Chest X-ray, AP view. Patient: 40 years old, sex M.
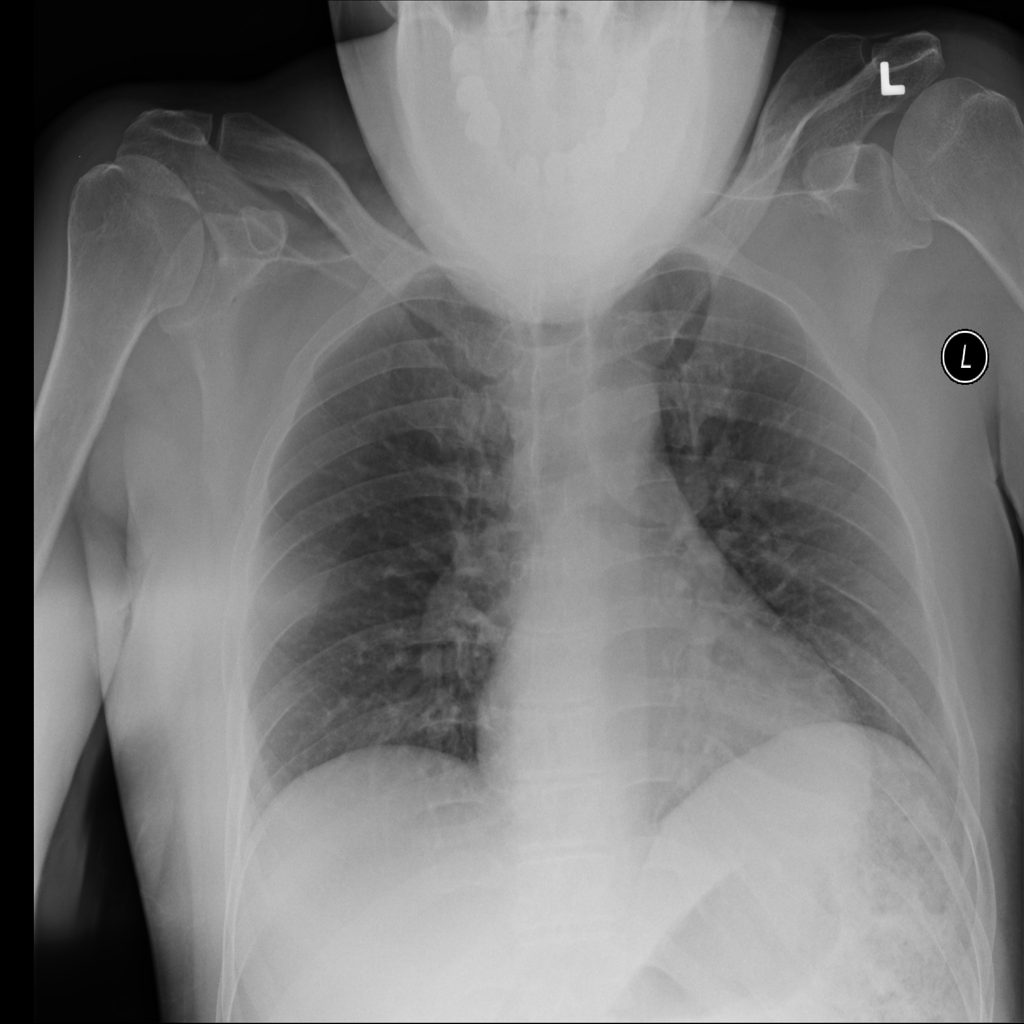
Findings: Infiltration